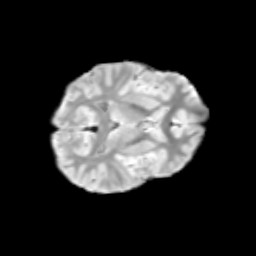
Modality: T2w
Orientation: axial
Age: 11
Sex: male
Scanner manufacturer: siemens
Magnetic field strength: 3 T
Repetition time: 3.8 s
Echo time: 0.07 s